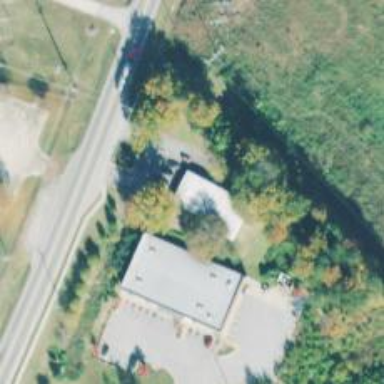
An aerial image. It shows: Veterinary facility.